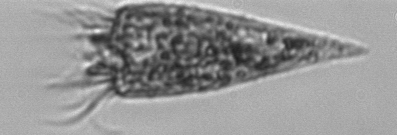
Label: Strombidium_conicum